Question: i will attach the file but they show as a (0 bytes)
below code is i used
'''
Intent emailIntent = new Intent(android.content.Intent.ACTION_SEND);
emailIntent.setType("image/jpeg");
emailIntent.setFlags(Intent.FLAG_ACTIVITY_NEW_TASK);
emailIntent.putExtra(Intent.EXTRA_SUBJECT, "ToDoNot.es");
emailIntent.putExtra(Intent.EXTRA_TEXT, Html.fromHtml(message));
File save_Image;
File temp=null;
save_Image=new File(ToDoViewActivity.this.getFilesDir(),"todofile");
temp=new File(save_Image,"tempfile"+String.valueOf(values.getAsInteger("rowid"))+".jpg");
Uri U = Uri.fromFile(new File("file://"+temp.getPath()));
emailIntent.putExtra(Intent.EXTRA_STREAM,U);
startActivity(Intent.createChooser(emailIntent, "Send email using"));
'''
outpur:

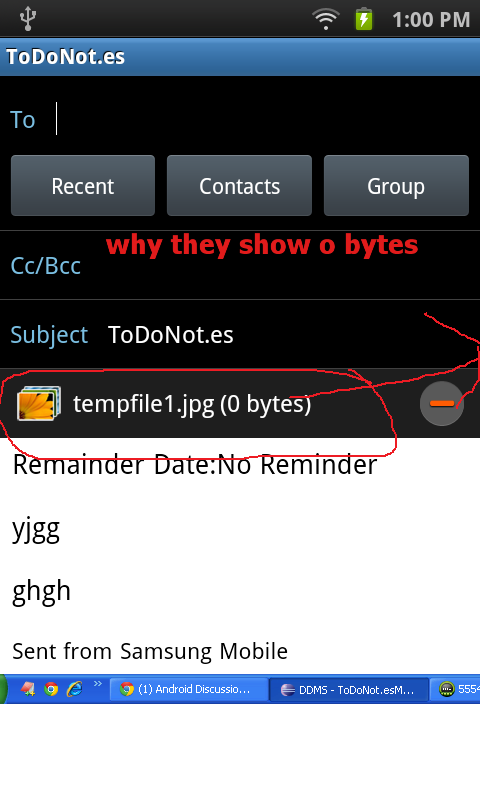
Answer: I had this issue too - the problem is that you're trying to attach a file from your app's internal files directory, and the email intent doesn't have permissions to access it.
Copy it to the "external" storage first, then attach it to the email. That should work just fine.